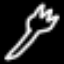
Label: fork